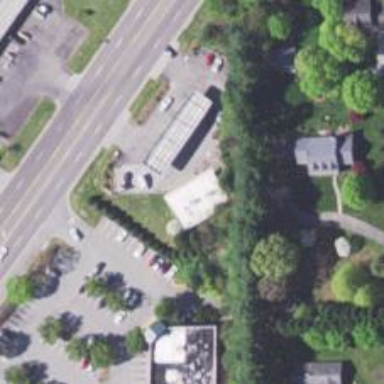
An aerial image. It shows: Convenience shop.